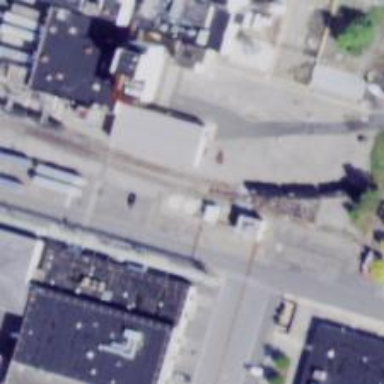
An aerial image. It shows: Railway siding for service.